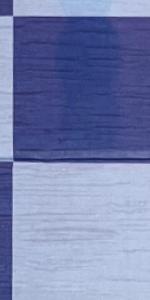
Label: Empty